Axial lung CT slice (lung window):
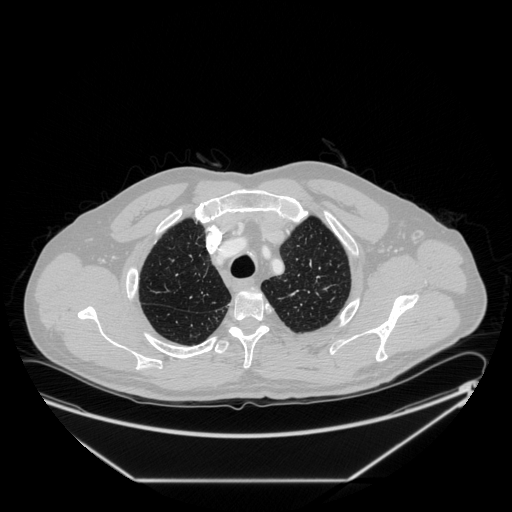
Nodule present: no